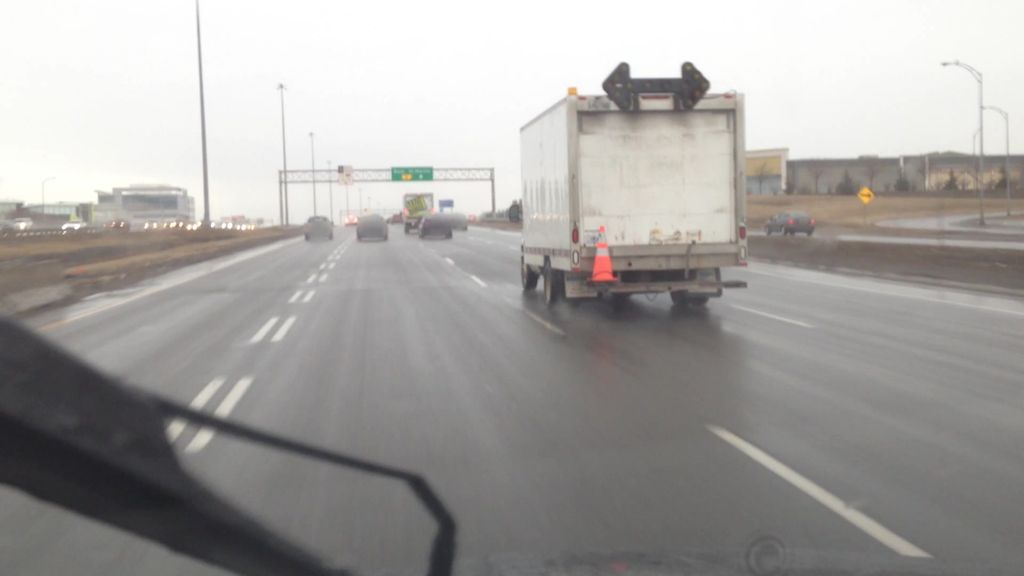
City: montreal